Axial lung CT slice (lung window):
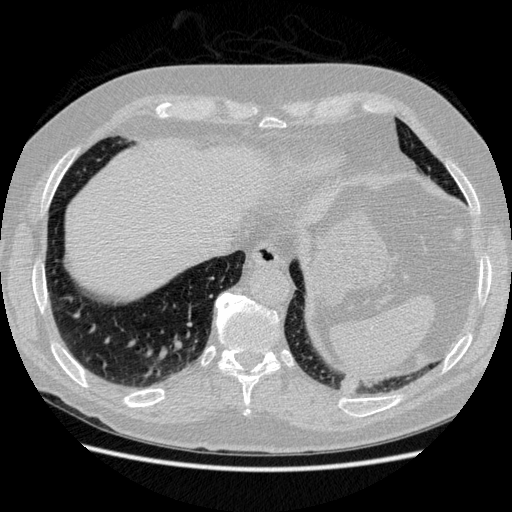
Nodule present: no